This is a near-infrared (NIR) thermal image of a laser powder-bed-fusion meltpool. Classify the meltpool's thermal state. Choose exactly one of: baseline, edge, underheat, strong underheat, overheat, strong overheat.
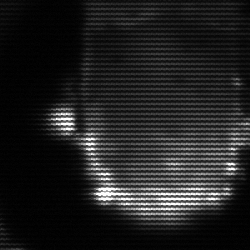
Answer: baseline